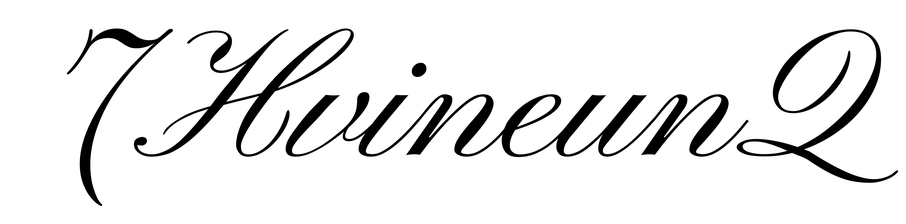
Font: PinyonScript-Regular